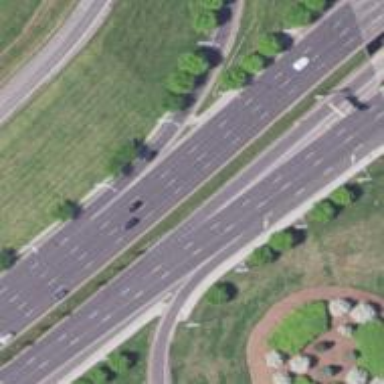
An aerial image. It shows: Asphalt road classified as primary highway with expressway characteristics.